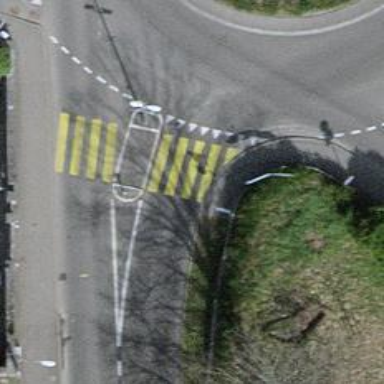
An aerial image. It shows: Zebra crossing on the road.